Question: I'm trying to create a tool bar like below image. Surely I have different buttons and also different icons. But the question is that what size should be the icons that I will use for this buttons?

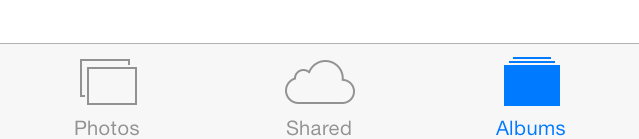
Answer: Apple has extensive and very specific <URL> for icons and images in it's .